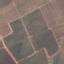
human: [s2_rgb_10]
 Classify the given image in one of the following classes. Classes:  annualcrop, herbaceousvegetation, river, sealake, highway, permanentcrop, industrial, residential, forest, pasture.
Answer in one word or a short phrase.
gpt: PermanentCrop